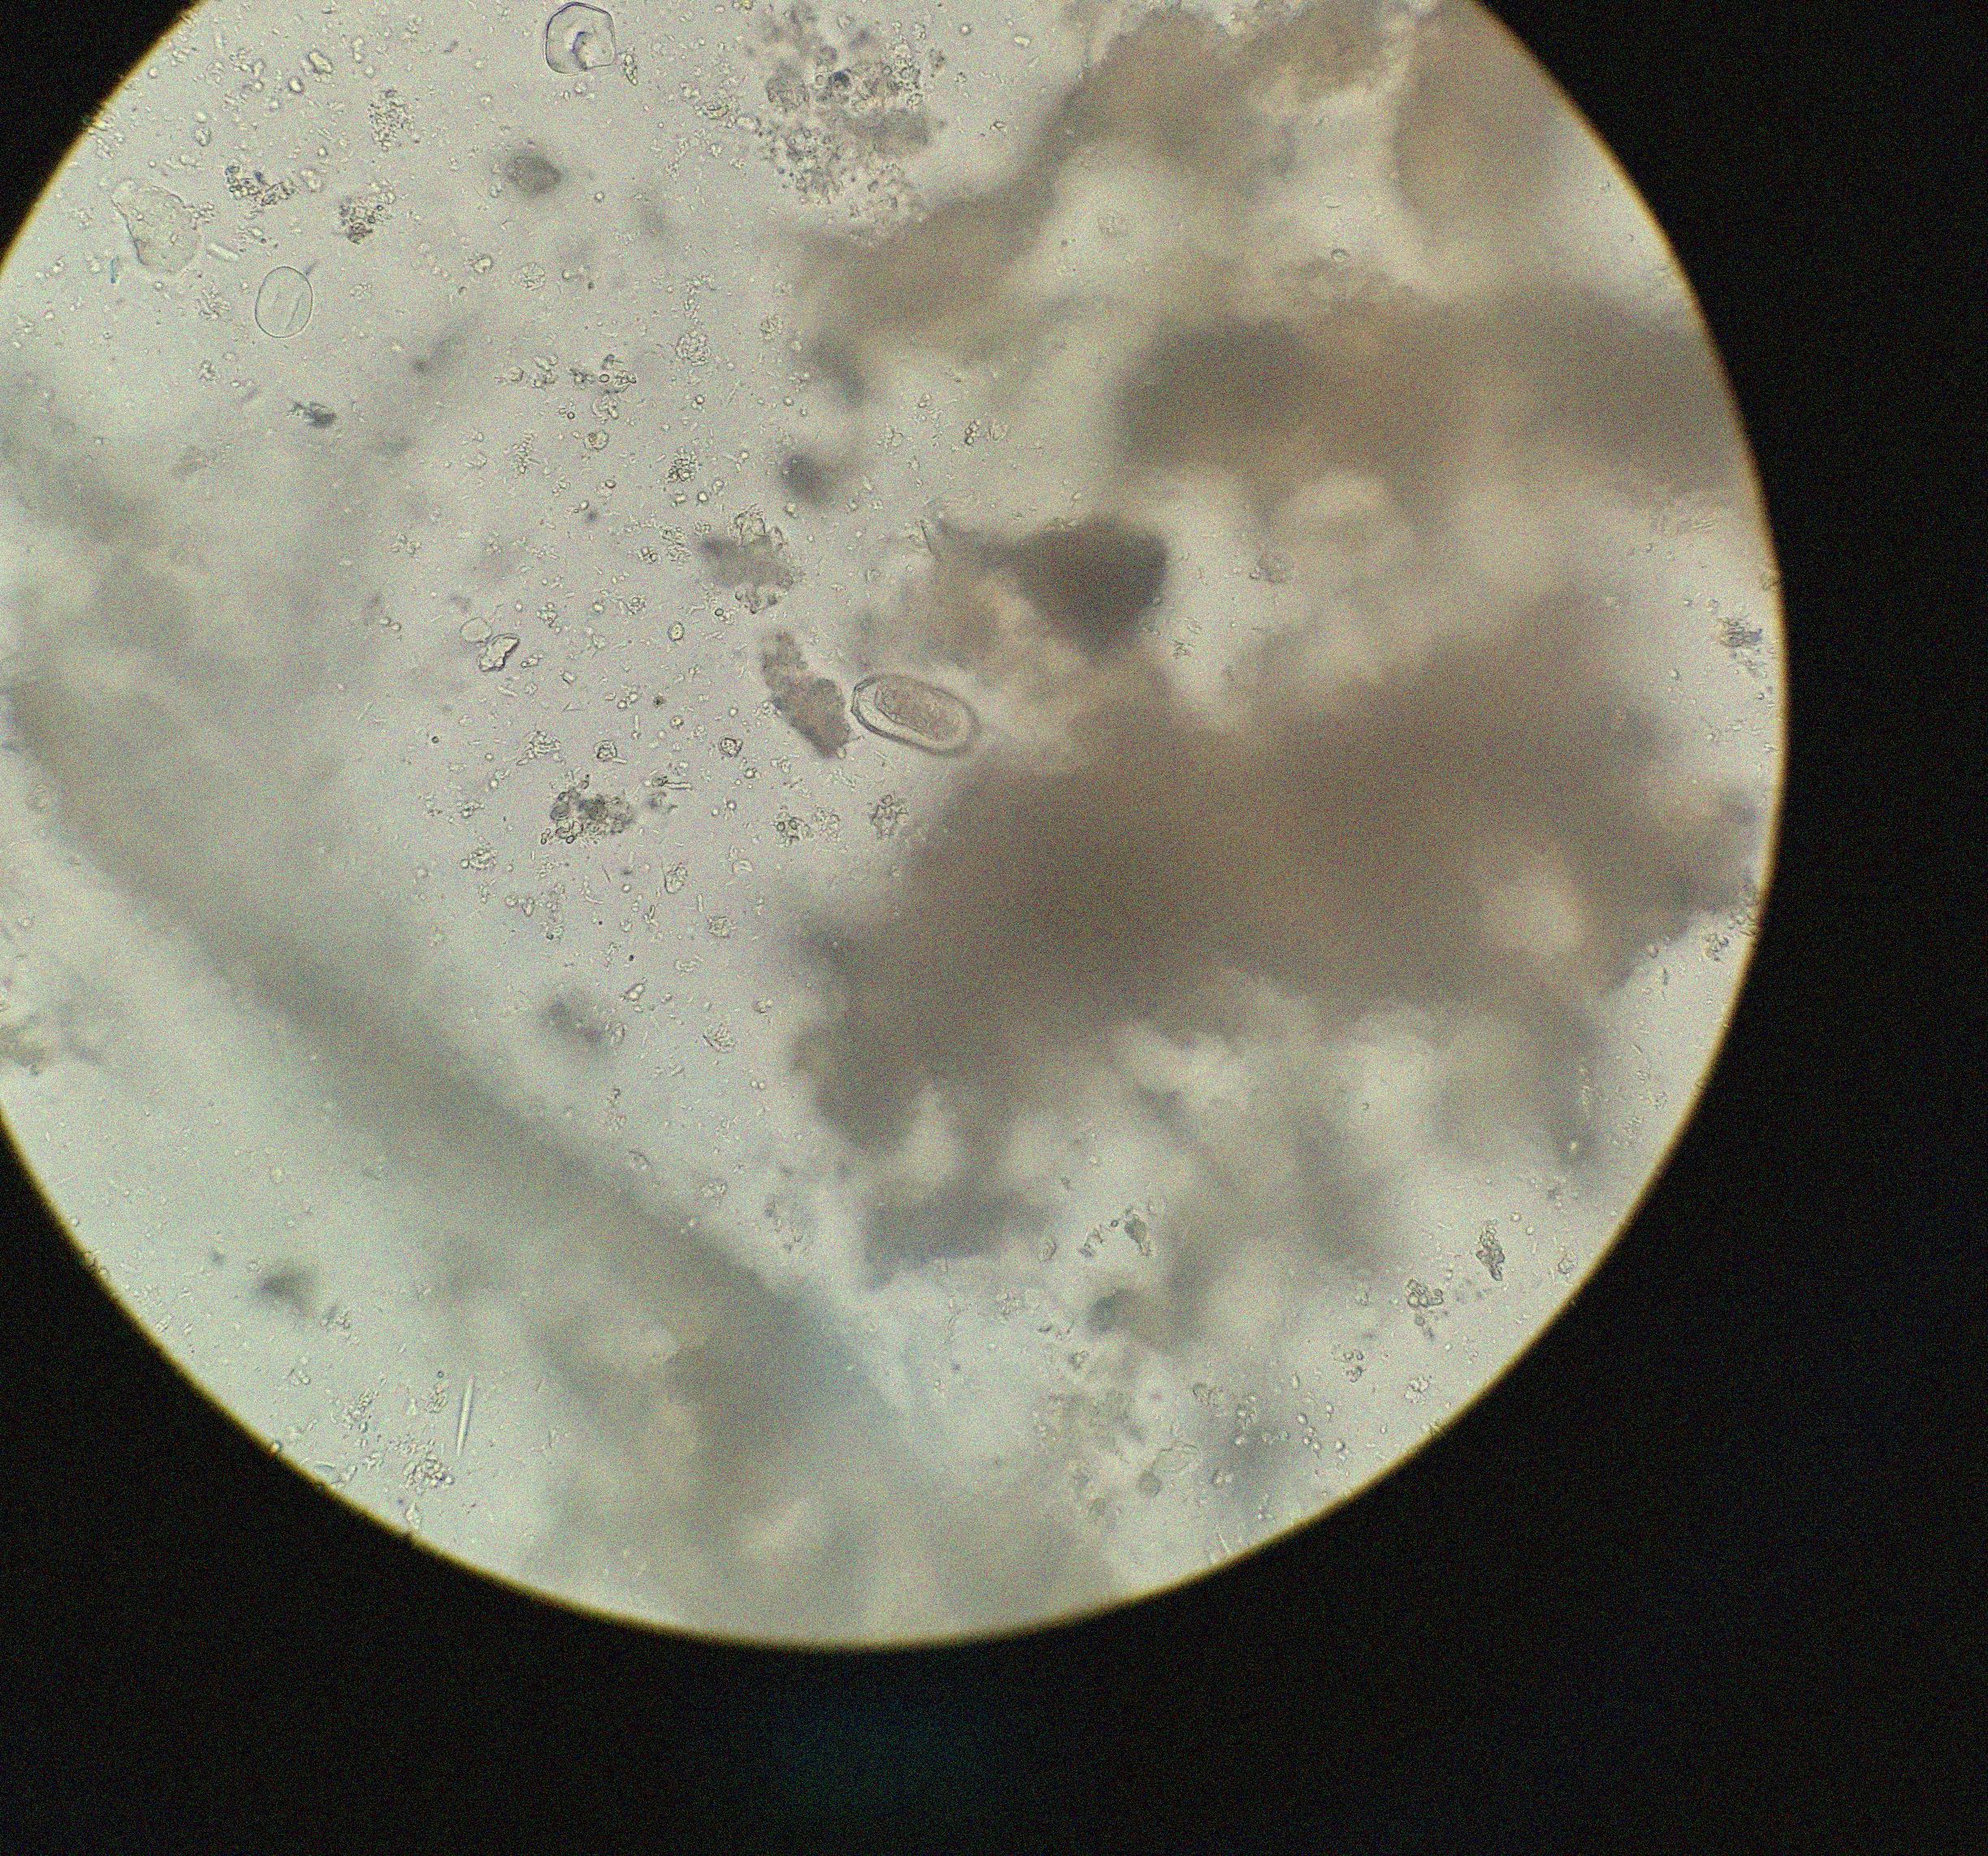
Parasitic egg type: Capillaria philippinensis